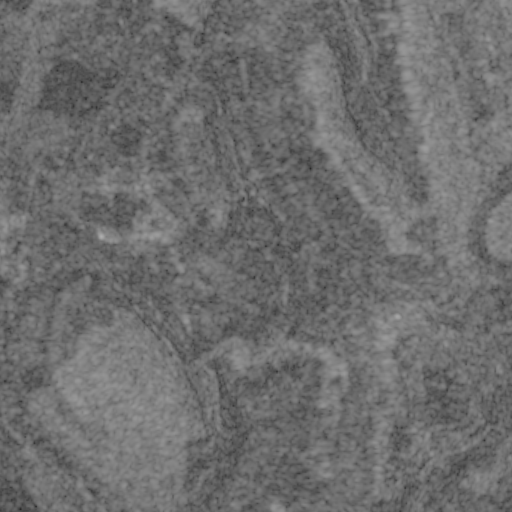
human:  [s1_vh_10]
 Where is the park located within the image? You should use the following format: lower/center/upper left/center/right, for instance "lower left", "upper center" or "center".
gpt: The park is located in the center left of the image.
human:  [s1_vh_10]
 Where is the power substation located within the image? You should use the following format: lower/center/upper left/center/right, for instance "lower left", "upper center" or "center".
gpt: The power substation is located in the lower left of the image.
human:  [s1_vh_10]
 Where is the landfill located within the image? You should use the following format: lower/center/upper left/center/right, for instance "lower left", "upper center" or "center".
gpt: There is no landfill in the image.

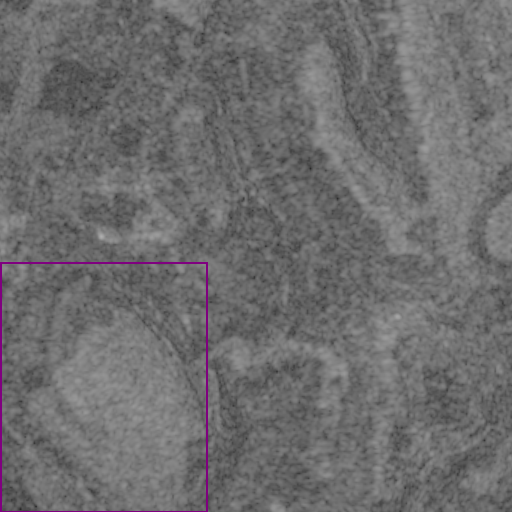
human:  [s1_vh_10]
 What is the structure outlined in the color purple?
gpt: The structure outlined in purple is a crop field.
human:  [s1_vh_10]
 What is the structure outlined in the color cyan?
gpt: There is no cyan outline.